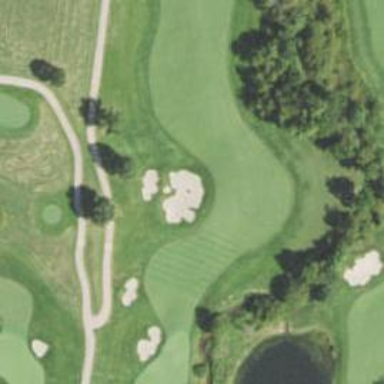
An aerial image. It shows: Golf hole.